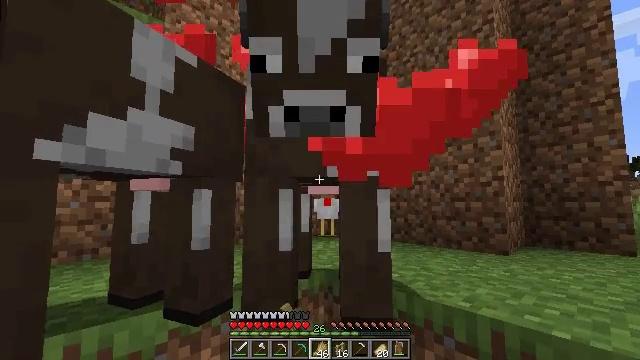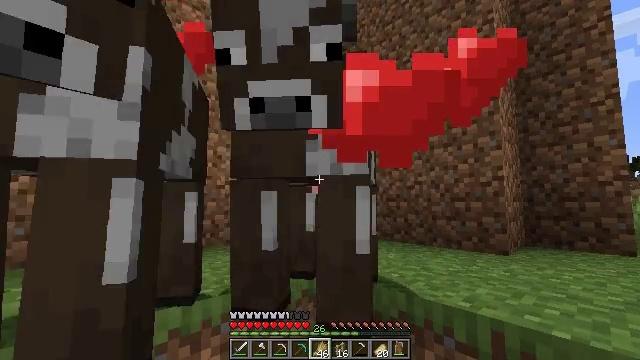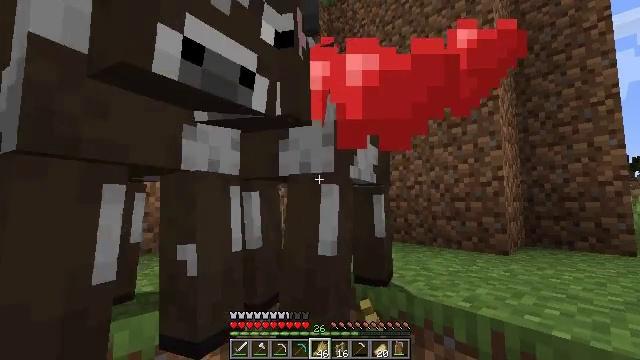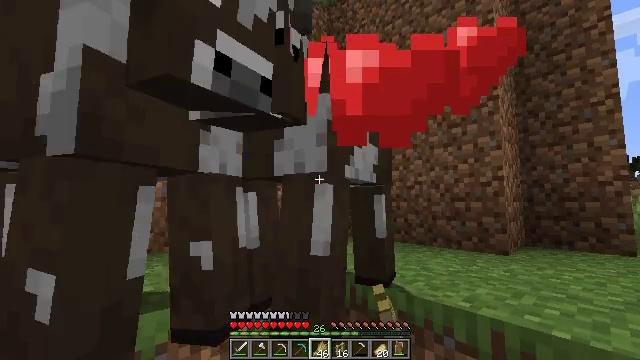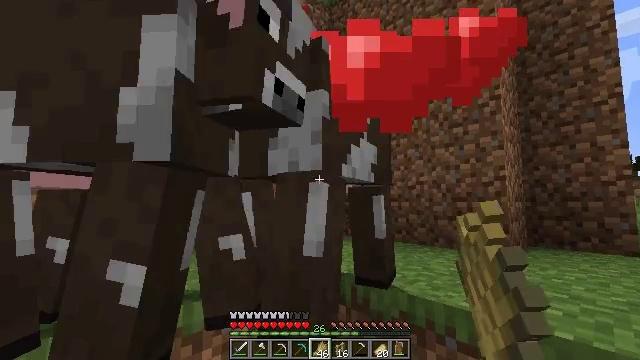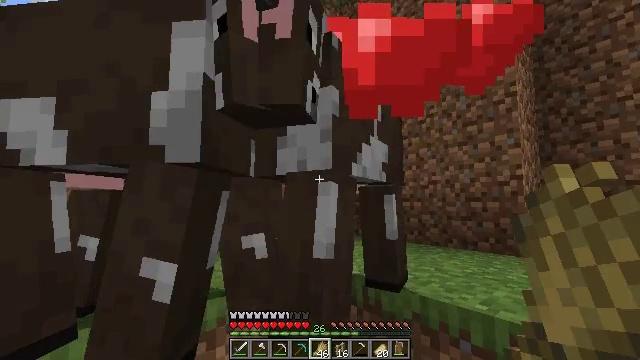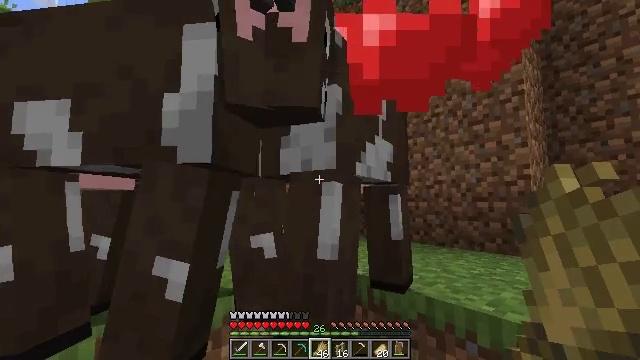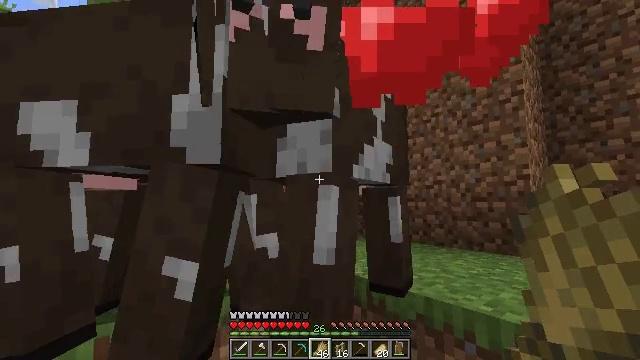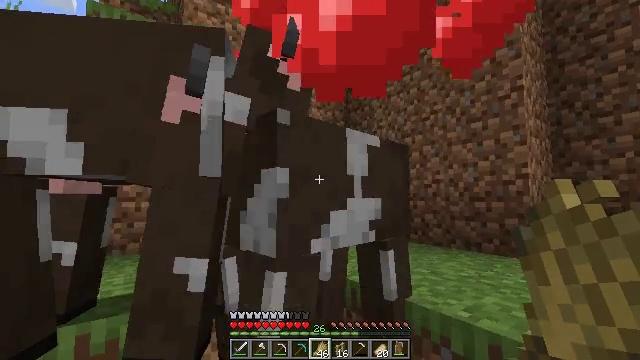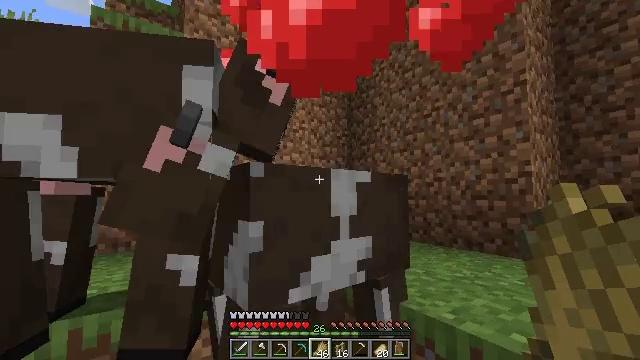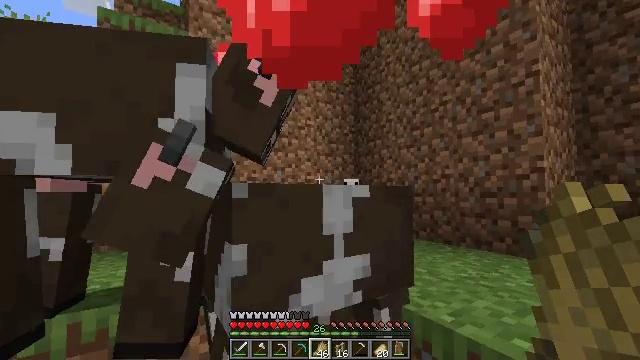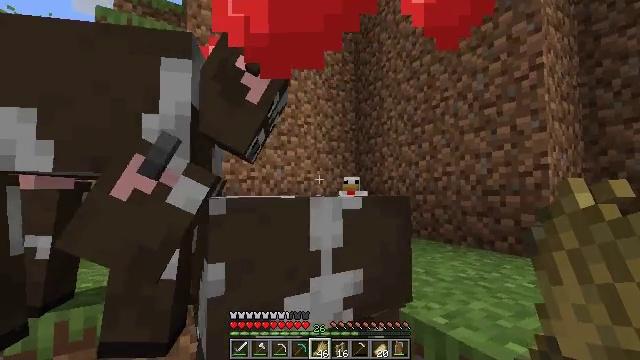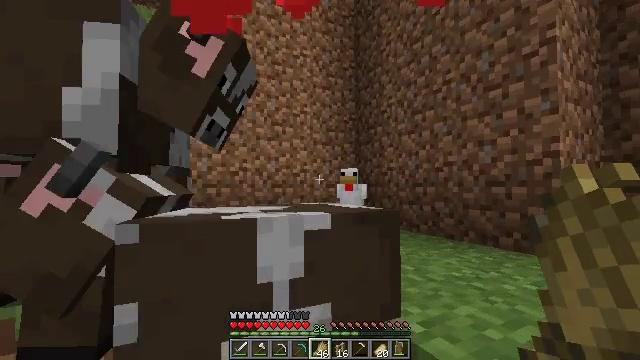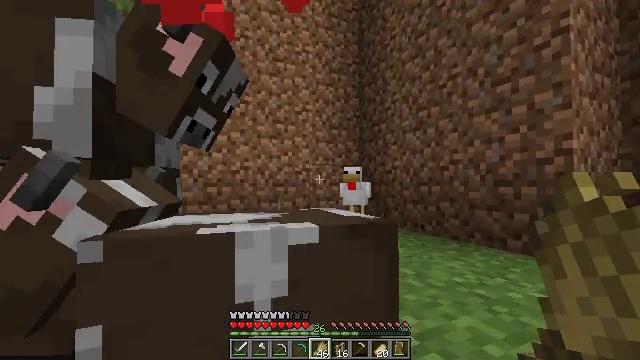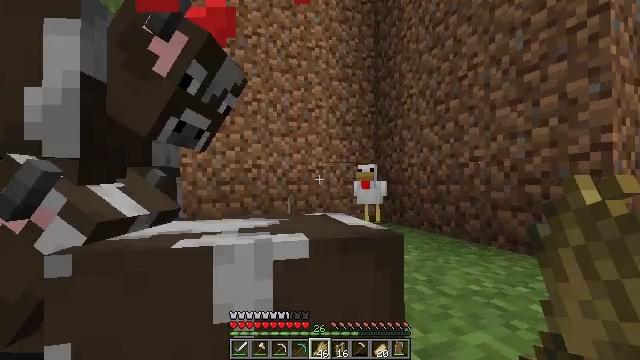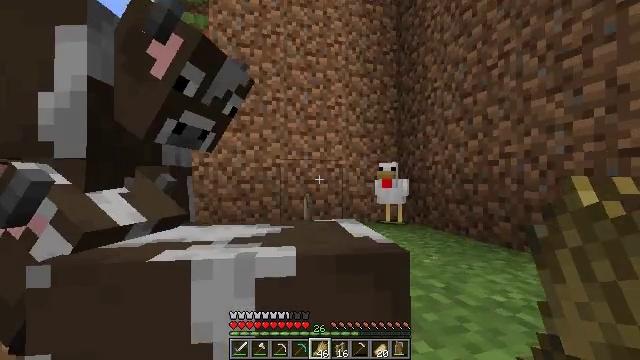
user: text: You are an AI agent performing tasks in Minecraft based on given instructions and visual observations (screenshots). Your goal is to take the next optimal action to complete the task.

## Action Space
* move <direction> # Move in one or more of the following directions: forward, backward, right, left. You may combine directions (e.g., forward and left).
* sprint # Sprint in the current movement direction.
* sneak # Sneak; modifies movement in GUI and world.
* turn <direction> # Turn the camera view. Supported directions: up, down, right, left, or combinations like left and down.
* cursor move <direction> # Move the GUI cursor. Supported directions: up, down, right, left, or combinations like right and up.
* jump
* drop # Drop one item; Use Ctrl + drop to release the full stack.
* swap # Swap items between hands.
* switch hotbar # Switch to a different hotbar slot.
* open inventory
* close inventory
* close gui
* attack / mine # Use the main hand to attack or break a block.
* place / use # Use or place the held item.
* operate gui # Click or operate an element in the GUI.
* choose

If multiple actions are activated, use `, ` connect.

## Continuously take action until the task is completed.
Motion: motion action
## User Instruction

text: Dismantle the birch fence.
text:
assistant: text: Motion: no_op
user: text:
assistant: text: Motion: no_op
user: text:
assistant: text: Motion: no_op
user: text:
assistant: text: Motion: no_op
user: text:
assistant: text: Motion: turn left
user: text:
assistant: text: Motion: turn left
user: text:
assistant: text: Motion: move right
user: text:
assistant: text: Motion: move right, turn left
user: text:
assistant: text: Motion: move right, turn left
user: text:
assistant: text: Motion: move forward and move right, turn left
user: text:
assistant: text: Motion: move forward and move right, turn left
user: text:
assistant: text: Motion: move forward and move right, turn left and down
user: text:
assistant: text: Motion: move forward and move right, turn left
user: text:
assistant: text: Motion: turn left
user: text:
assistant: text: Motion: turn left
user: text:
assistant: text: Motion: turn left
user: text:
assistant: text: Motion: turn left
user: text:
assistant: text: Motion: turn left and down
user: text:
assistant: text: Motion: turn left and down
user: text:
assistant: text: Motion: turn left
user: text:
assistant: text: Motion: turn left
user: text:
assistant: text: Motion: move forward and move left
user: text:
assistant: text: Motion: move forward and move left
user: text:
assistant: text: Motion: move forward and move left
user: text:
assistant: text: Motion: move forward and move left, turn left
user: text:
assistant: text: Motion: move forward and move left, turn left
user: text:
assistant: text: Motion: move forward and move left, turn left and down
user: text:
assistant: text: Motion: move forward and move left, turn left and down
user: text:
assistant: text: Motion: move forward, turn left and down, use / place
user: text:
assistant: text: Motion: move forward, use / place